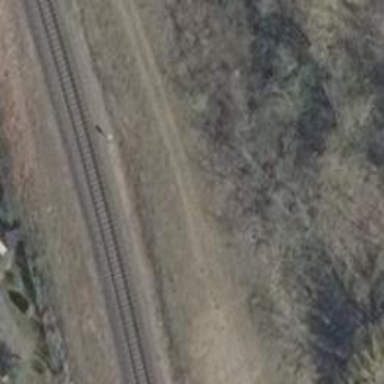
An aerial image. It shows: Abandoned railway with embankment.